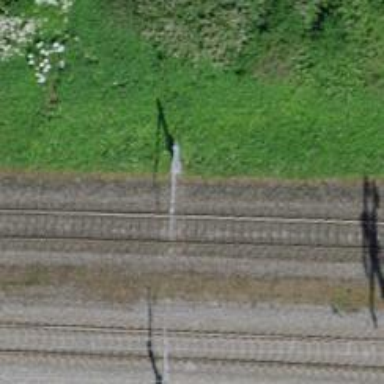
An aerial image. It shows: Single railway track with electrified contact line.